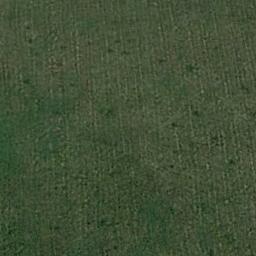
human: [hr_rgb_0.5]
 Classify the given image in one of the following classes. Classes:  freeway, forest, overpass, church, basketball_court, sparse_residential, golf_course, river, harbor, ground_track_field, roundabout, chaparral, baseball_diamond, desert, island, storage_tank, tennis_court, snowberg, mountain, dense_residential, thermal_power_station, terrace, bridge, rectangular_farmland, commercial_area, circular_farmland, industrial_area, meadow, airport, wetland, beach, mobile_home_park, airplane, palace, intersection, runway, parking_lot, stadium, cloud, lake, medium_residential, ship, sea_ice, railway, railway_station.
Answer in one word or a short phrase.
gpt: meadow